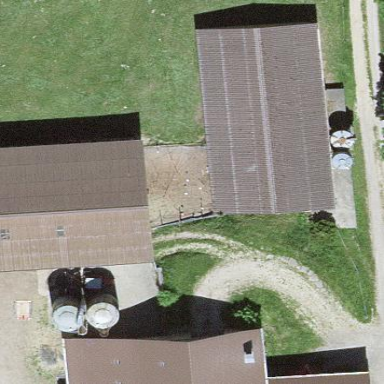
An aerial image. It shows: Shed building.